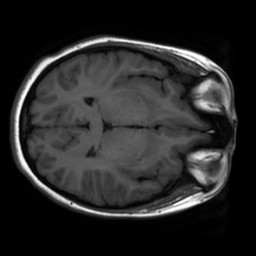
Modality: inplaneT1
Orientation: axial
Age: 18
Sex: female
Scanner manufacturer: ge
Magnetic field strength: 3 T
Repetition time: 2.499 s
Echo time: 0.02513 s